Interaction volume radius: 5 \u00c5
Interaction volume height: 15 \u00c5
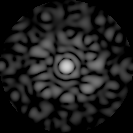
Disorder parameter: 0.8301